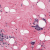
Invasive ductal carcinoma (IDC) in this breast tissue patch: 1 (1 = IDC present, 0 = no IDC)